Field crop: tomato
Growth stage: 1
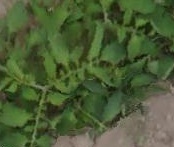
Species: tomato